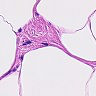
Metastatic tissue present: no